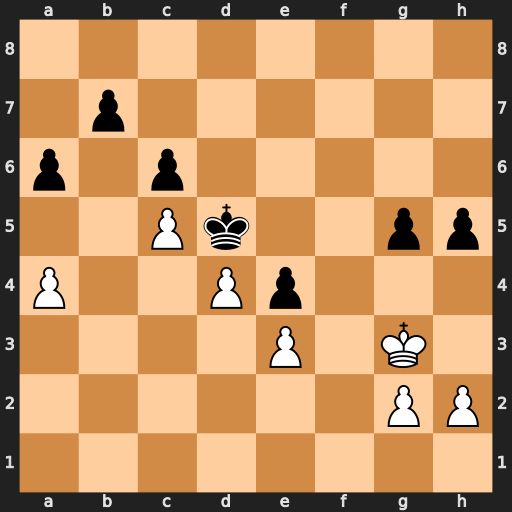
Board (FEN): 8/1p6/p1p5/2Pk2pp/P2Pp3/4P1K1/6PP/8
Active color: w
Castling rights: -
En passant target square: -
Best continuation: h4 gxh4+ Kf4 a5 Kf5 h3 gxh3 h4 Kf4 Kc4 Kxe4